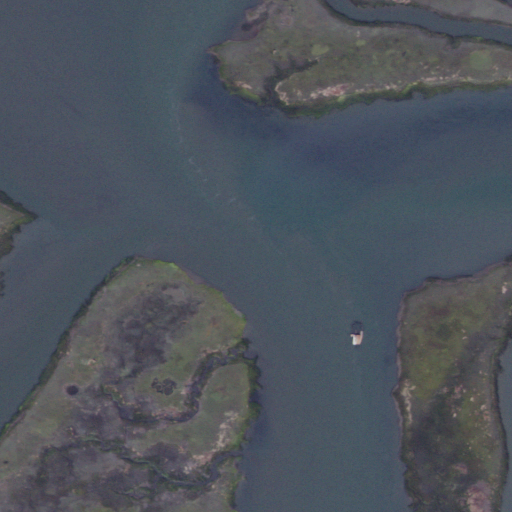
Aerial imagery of cape in New Jersey named Folly Point containing open water and herbaceous wetlands